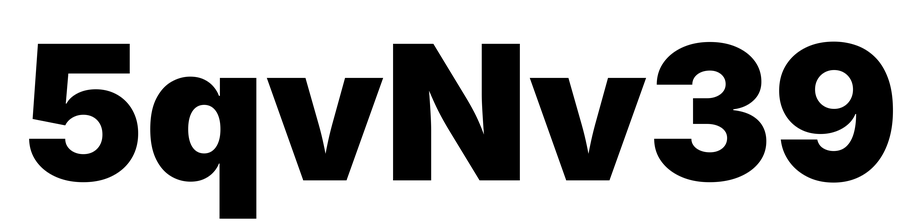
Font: Inter_Black